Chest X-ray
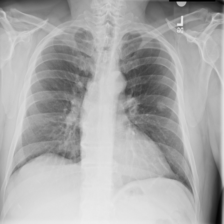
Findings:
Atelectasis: negative
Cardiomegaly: negative
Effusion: negative
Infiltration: negative
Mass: negative
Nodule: positive
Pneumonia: negative
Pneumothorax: negative
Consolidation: negative
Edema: negative
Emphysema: negative
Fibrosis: negative
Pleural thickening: negative
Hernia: negative